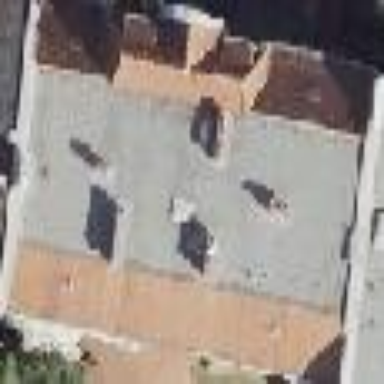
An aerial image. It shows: Unique apartment building with double saltbox roof shape.